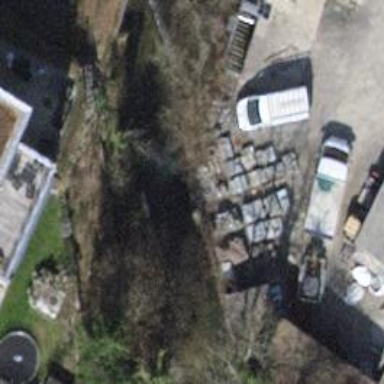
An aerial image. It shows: Retaining wall.